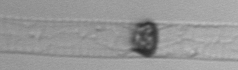
Label: Dactyliosolen_blavyanus